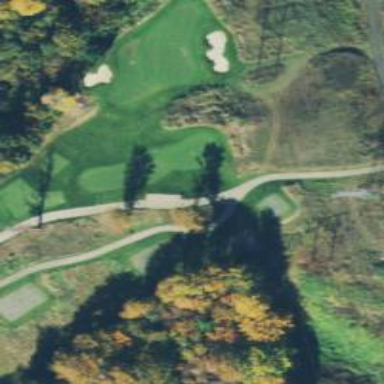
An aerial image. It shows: Service road designated as golf cart path.